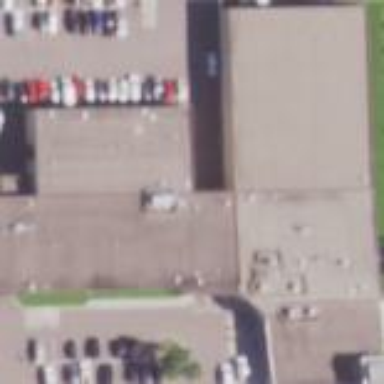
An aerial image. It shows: Building that houses car shop.